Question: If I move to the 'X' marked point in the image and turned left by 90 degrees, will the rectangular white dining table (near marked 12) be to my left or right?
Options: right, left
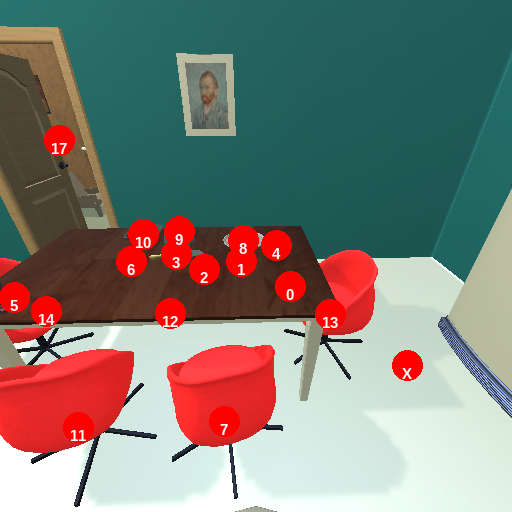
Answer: right